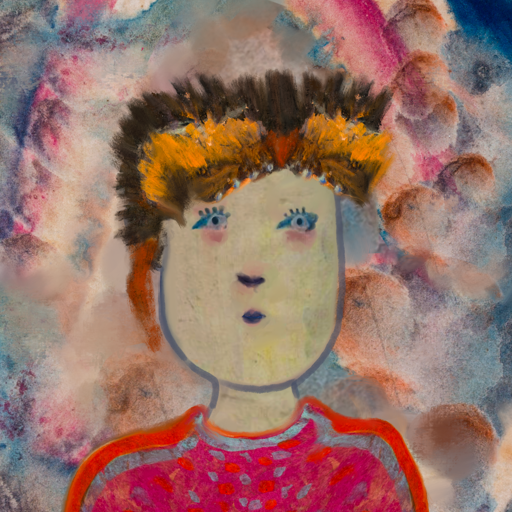
Background: Rupkatha, Head And Neck Front: Hill_Girl, Face Front: Hill_Girl, Bust: Sisters, Hair Front: Blank, Head Accessory: Gypsy_Queen, Second Necklace: Blank, Necklace: Blank, Baby: Blank